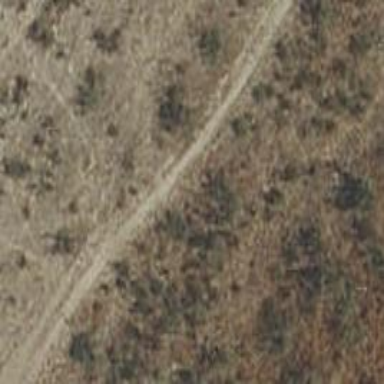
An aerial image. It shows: Unpaved track road.